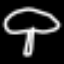
Label: mushroom